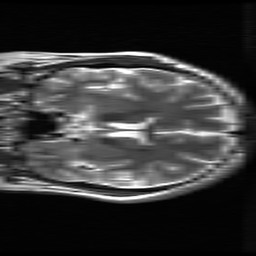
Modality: T2w
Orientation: coronal
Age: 29
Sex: male
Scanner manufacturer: ge
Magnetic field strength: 3 T
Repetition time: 5.192 s
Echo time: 0.1003 s